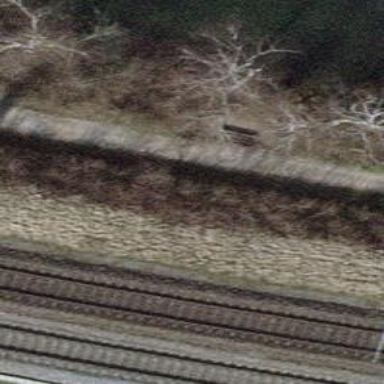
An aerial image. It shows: Brown bench in the vicinity.